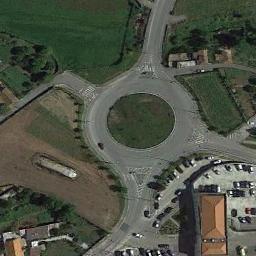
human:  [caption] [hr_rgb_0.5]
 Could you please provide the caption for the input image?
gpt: The roundabout connects four roads and a parking lot is next to the roundabout .

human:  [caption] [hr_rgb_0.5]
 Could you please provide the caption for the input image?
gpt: There are many cars beside the roundabout .

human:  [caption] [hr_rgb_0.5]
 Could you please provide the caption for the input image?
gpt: The roundabout is on the grass next to trees and buildings .

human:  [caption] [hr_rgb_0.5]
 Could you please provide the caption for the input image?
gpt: There are several moving vehicles on the road at the roundabout, And there are some buildings and a large area of ​​farmland around the roundabout .

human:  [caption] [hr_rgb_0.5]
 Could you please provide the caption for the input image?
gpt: There are green lawns and some cars beside the roundabout .